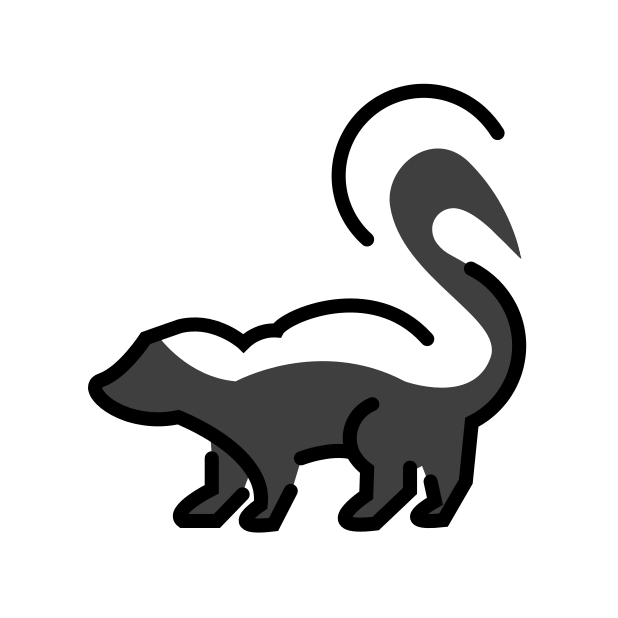
skunk